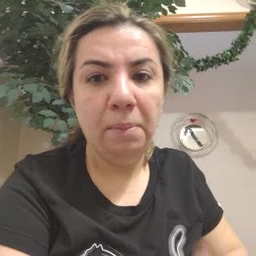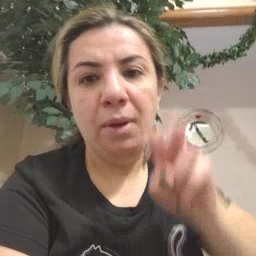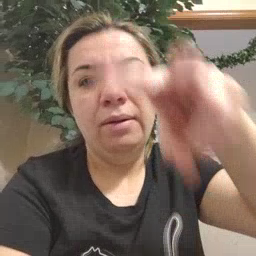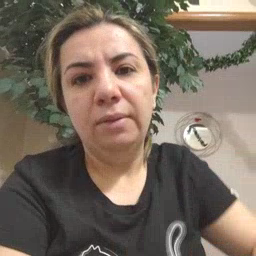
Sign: jump